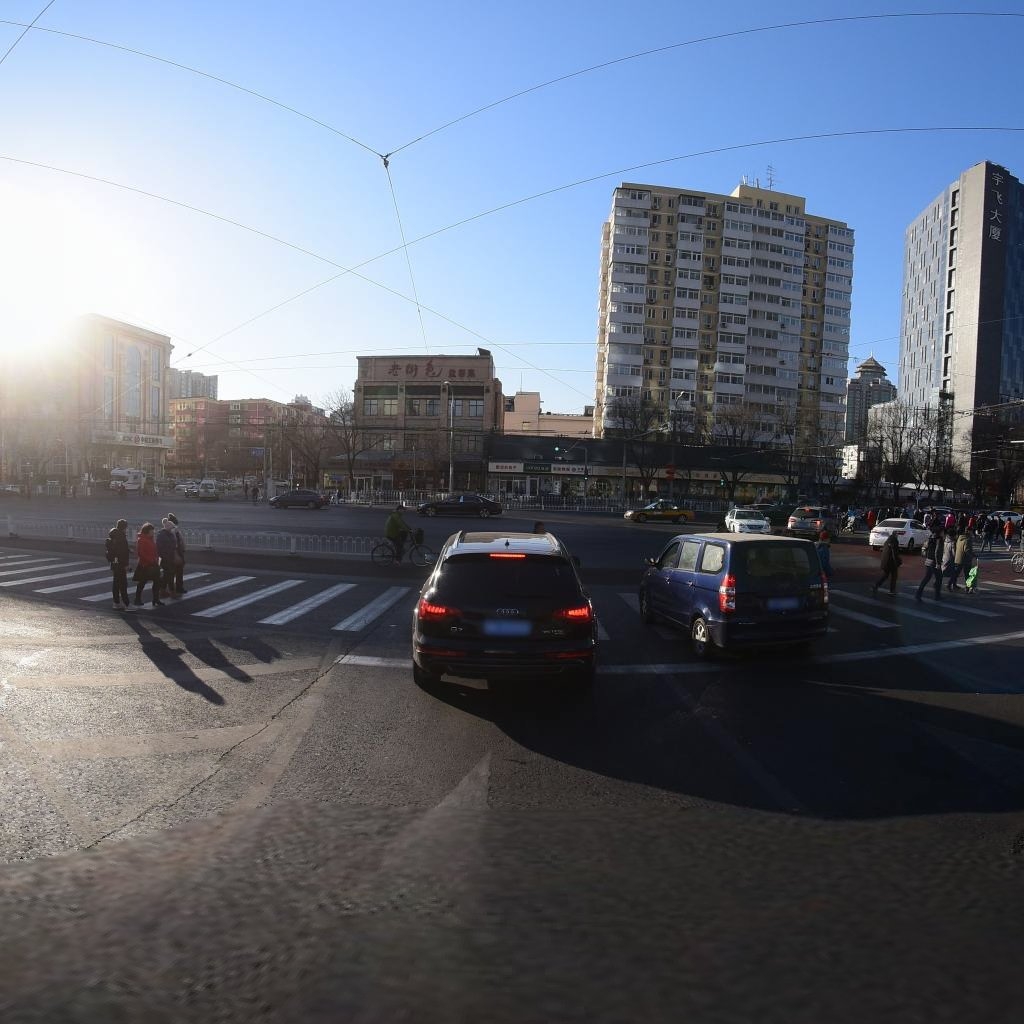
Region: Dongcheng
Road damage annotations: longitudinal crack